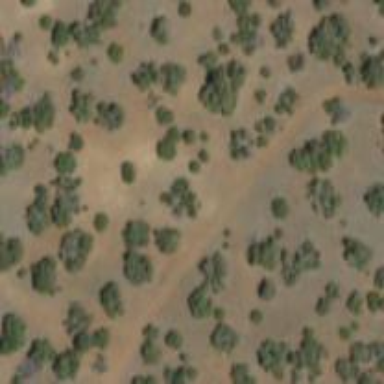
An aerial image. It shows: Area covered in scrub vegetation.